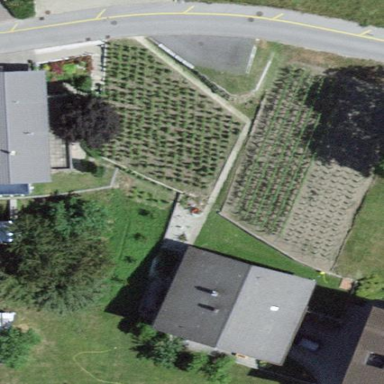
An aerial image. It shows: Vineyard where grapes are grown.